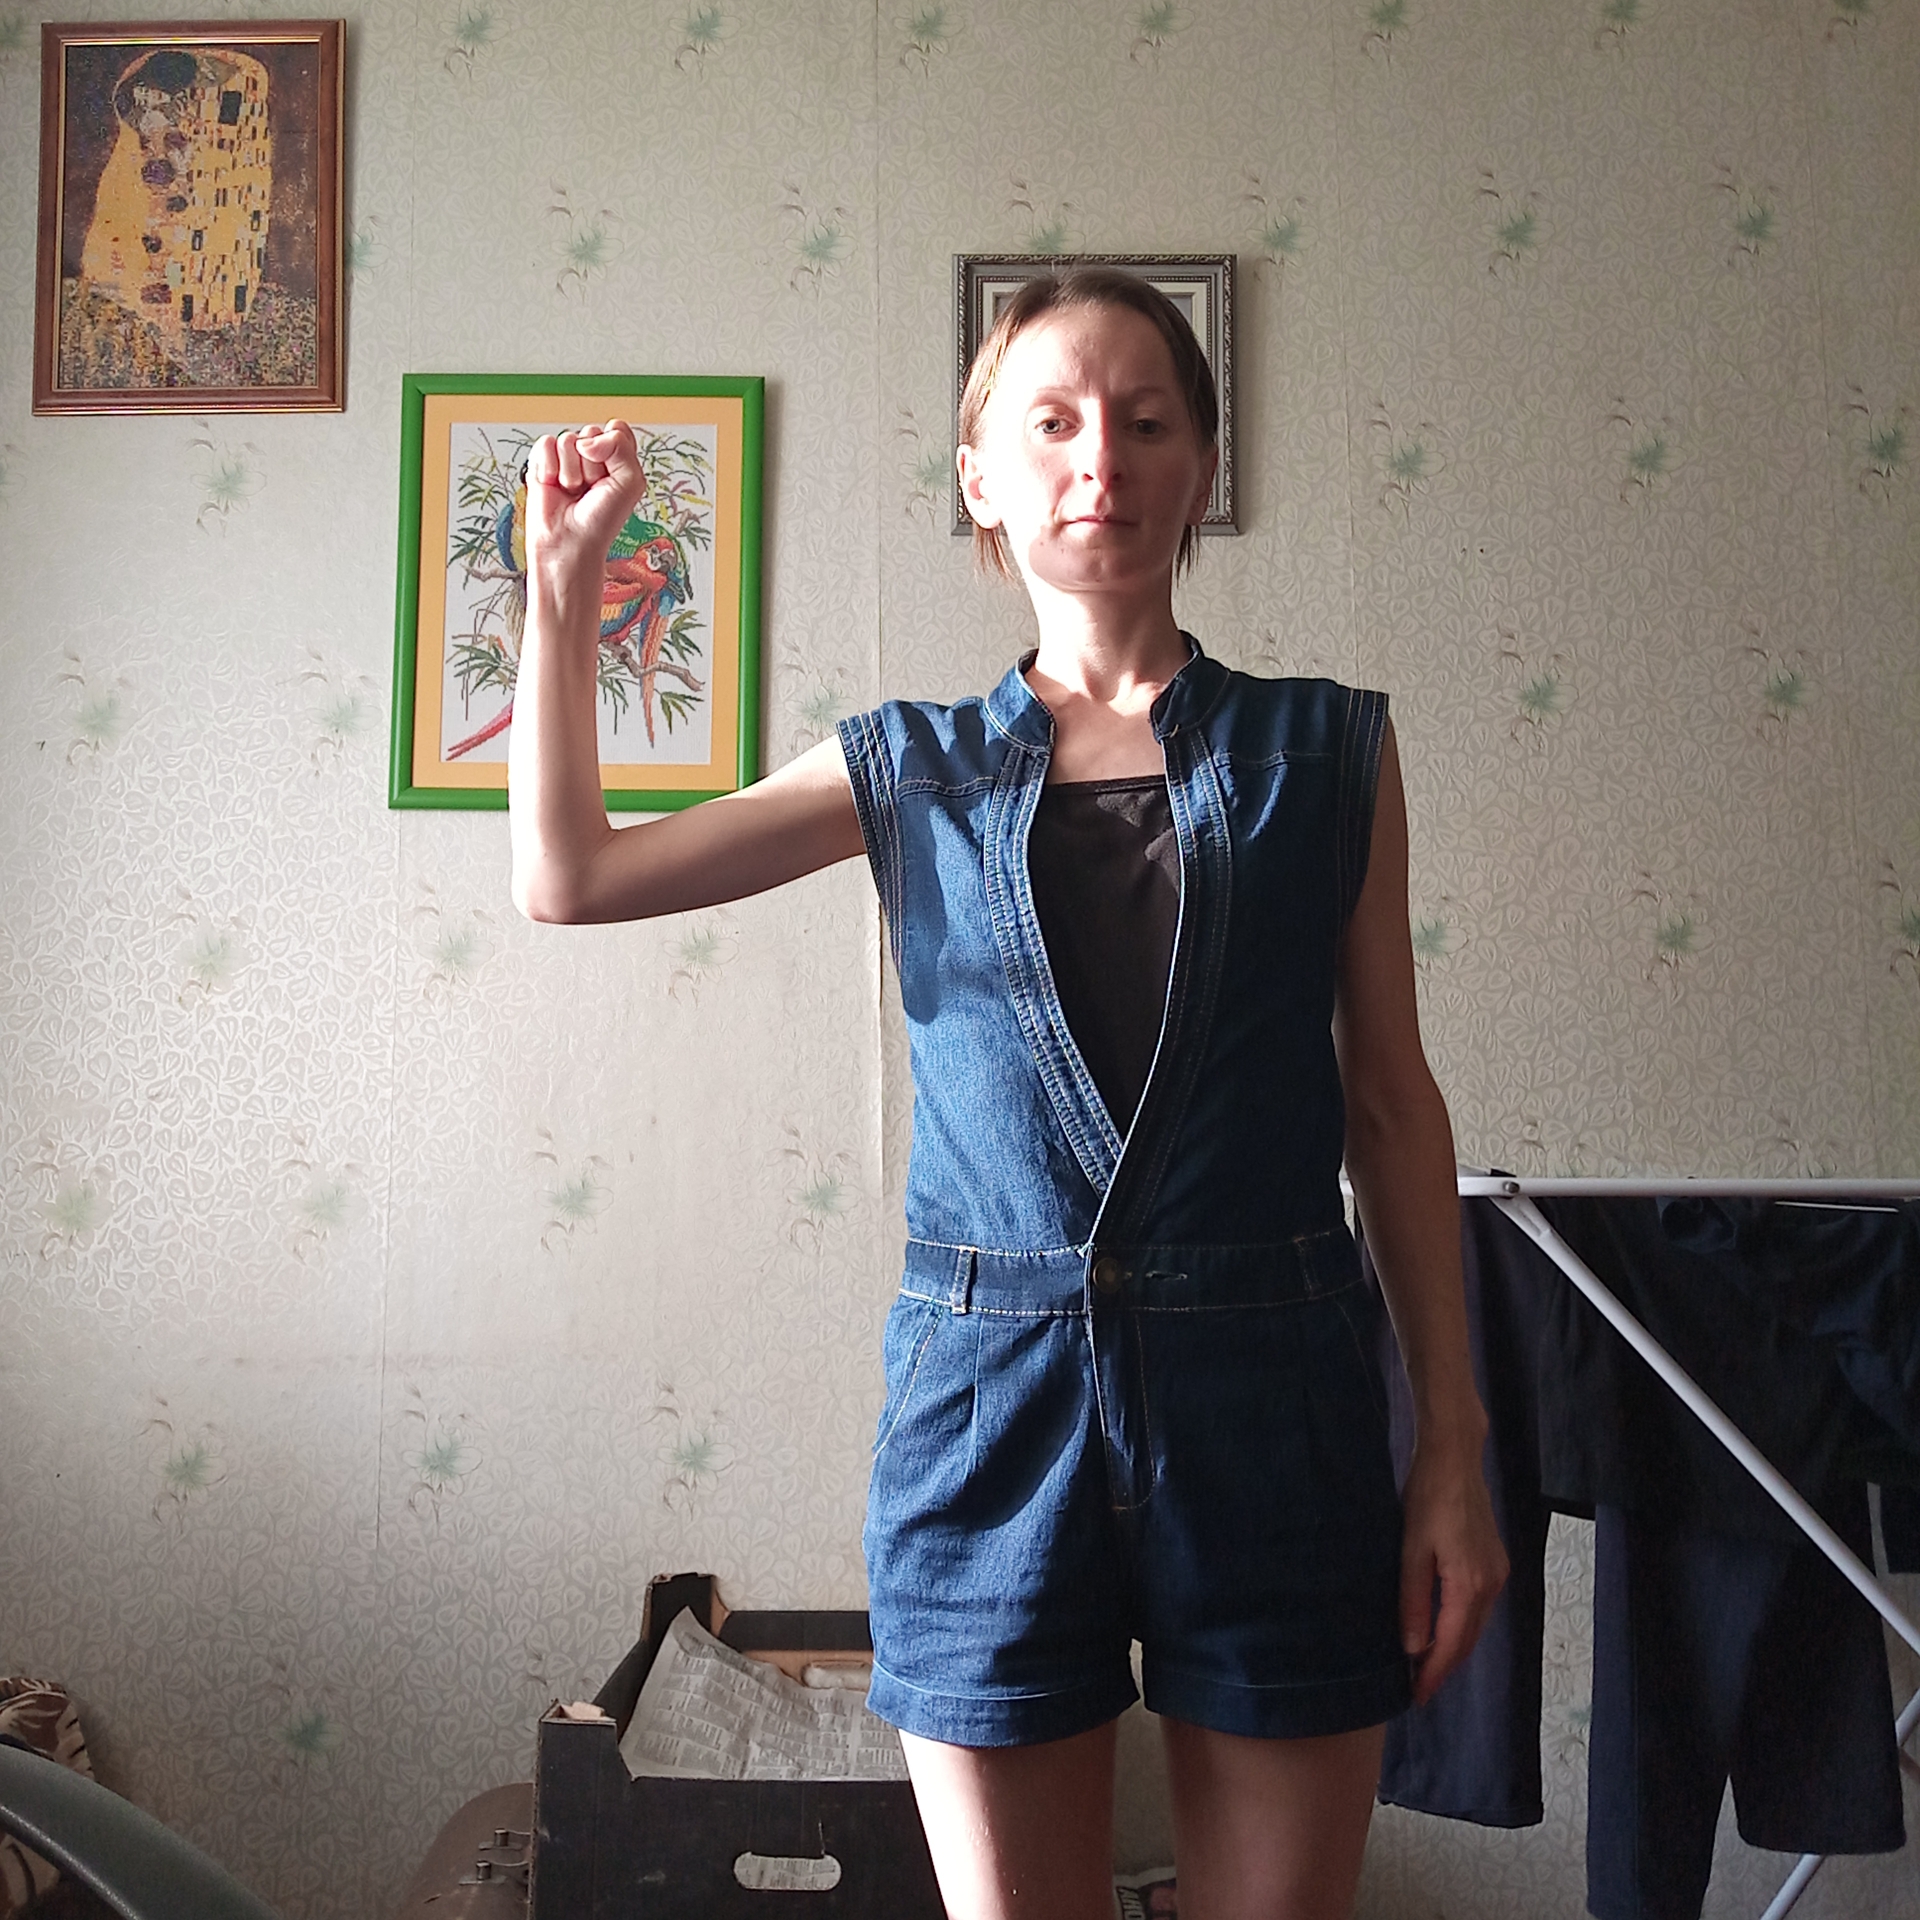
Label: clear